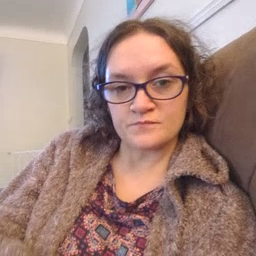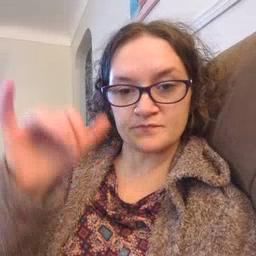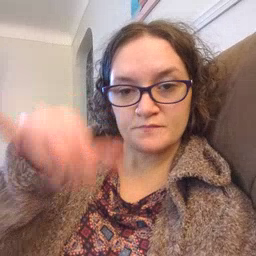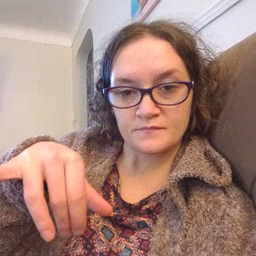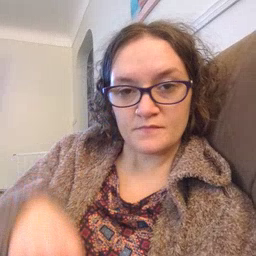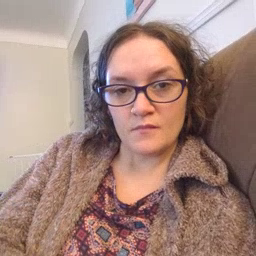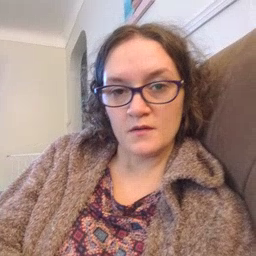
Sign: that